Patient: sex F, age 22
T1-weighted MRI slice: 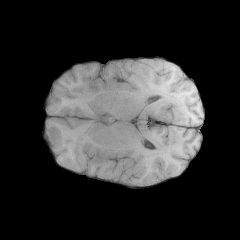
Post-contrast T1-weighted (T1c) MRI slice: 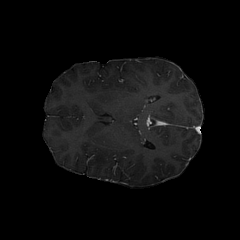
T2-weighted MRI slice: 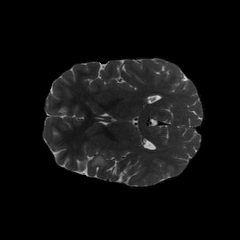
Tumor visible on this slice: yes
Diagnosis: Astrocytoma, IDH-mutant
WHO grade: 2